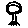
Label: tree